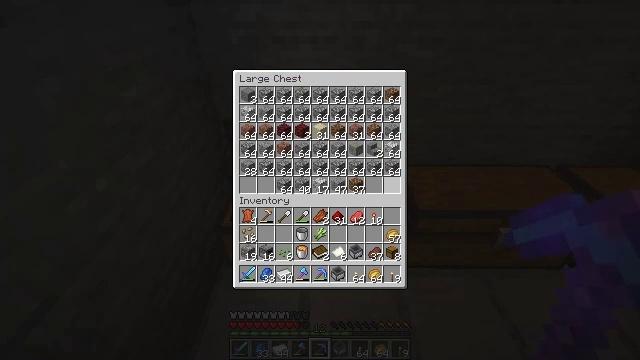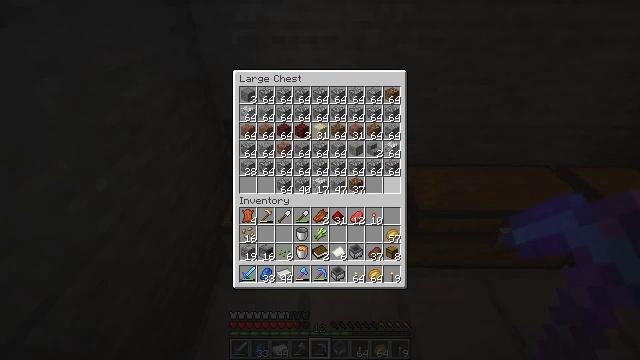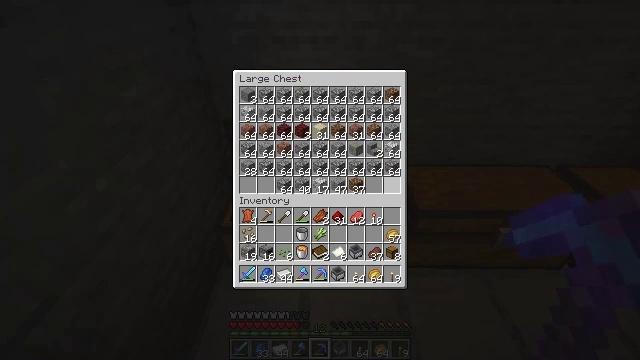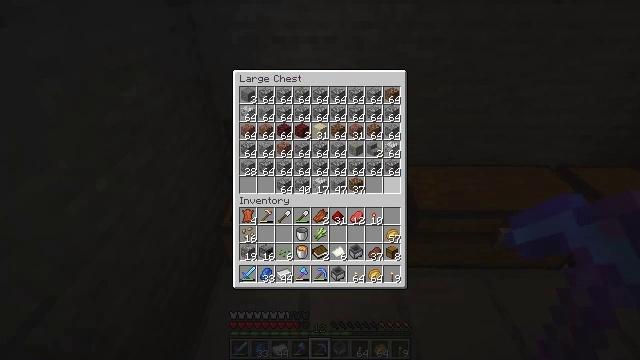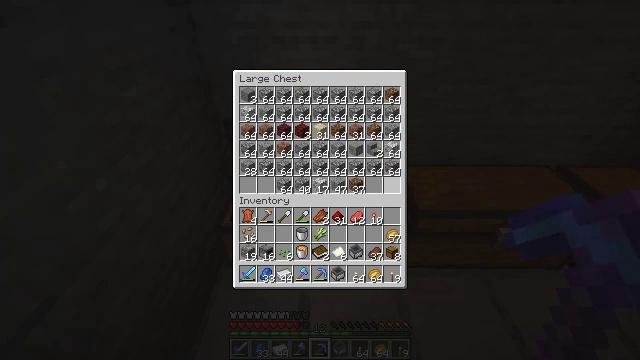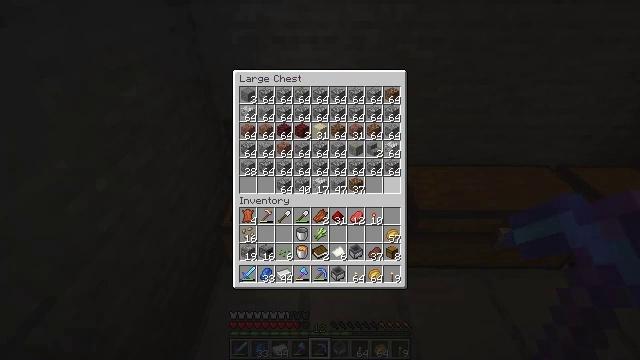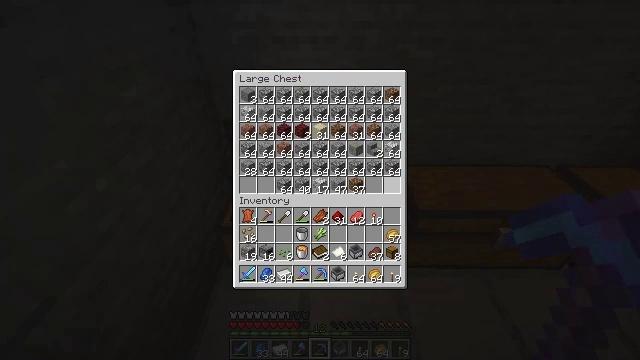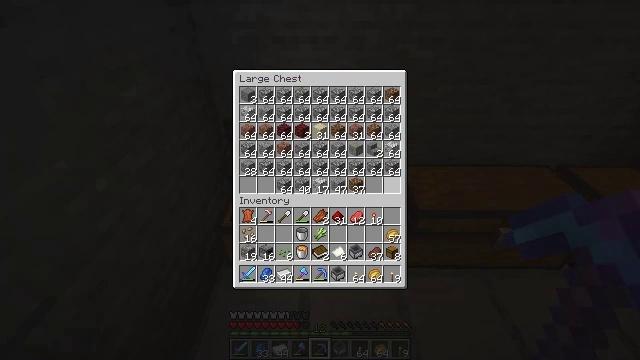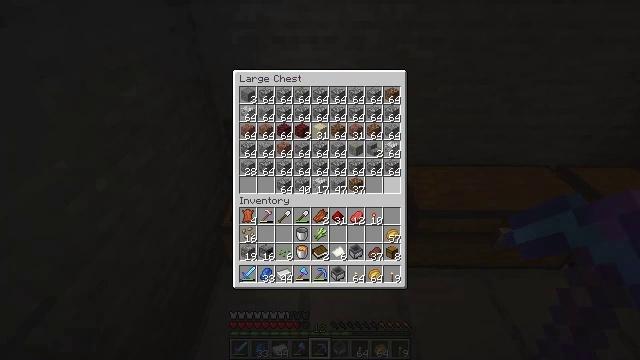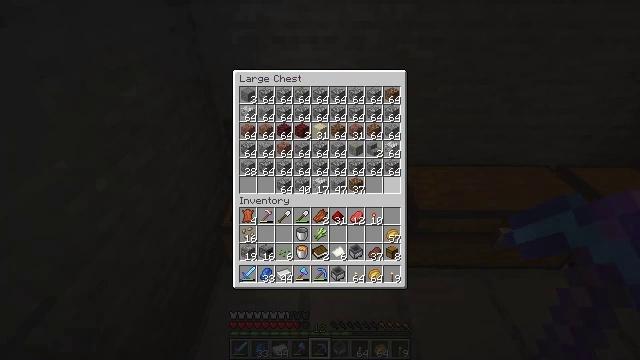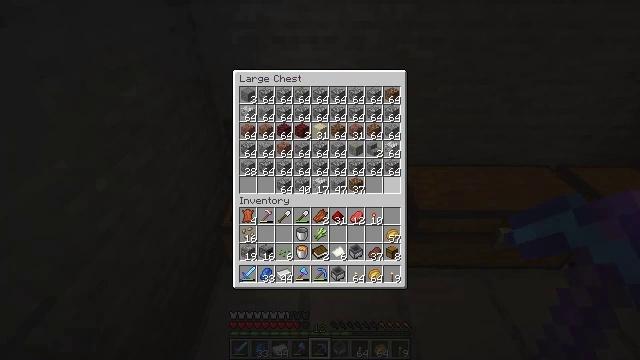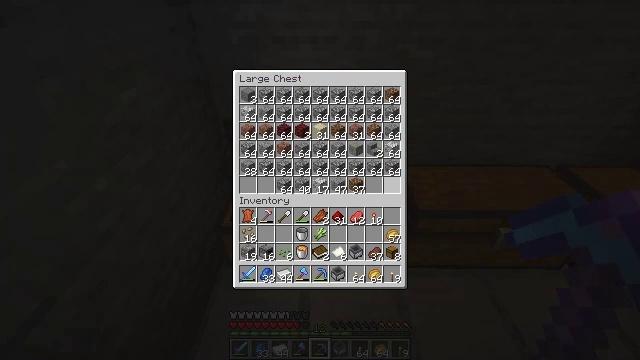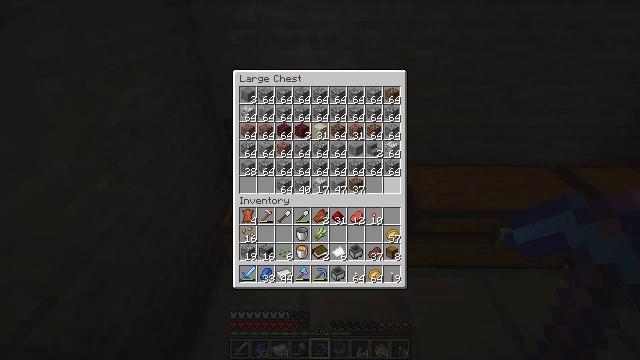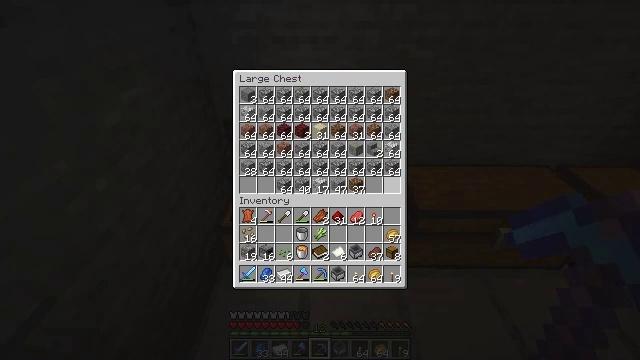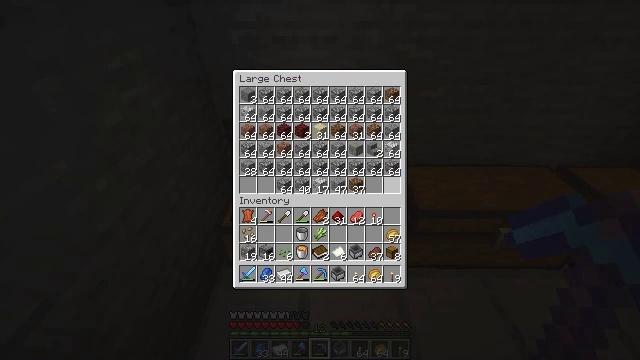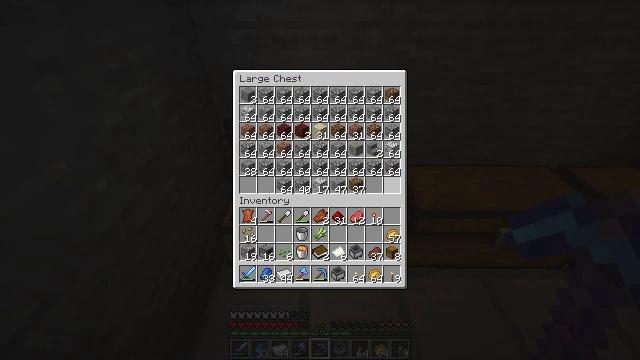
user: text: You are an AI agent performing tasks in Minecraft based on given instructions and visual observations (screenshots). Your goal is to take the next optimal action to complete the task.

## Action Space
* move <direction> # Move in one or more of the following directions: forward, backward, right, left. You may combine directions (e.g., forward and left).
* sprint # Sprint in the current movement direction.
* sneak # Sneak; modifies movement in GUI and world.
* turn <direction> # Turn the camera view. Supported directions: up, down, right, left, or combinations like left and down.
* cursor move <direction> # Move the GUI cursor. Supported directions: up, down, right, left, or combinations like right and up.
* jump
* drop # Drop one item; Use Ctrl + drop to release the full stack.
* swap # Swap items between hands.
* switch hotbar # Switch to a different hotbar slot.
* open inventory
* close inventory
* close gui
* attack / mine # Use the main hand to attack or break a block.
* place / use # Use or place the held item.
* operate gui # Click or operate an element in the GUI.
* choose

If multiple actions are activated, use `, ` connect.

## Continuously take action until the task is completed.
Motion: motion action
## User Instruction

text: Drop a diamond pickaxe.
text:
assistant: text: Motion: no_op
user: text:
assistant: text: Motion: no_op
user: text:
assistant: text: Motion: no_op
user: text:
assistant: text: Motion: no_op
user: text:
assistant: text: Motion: no_op
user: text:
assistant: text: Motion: no_op
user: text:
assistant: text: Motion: no_op
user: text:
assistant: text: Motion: no_op
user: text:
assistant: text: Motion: no_op
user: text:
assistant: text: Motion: no_op
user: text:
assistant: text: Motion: no_op
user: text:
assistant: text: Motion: no_op
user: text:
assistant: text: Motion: no_op
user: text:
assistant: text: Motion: no_op
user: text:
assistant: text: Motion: no_op
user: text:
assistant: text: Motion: no_op
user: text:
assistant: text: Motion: no_op
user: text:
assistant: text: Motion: no_op
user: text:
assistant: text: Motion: no_op
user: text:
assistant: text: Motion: no_op
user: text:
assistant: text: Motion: no_op
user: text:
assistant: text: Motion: no_op
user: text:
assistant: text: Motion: no_op
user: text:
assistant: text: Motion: no_op
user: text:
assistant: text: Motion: no_op
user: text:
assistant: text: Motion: no_op
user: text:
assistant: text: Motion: no_op
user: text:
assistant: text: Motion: no_op
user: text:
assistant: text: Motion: no_op
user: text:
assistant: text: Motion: no_op